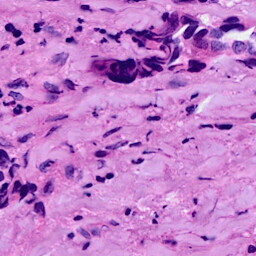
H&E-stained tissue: Breast